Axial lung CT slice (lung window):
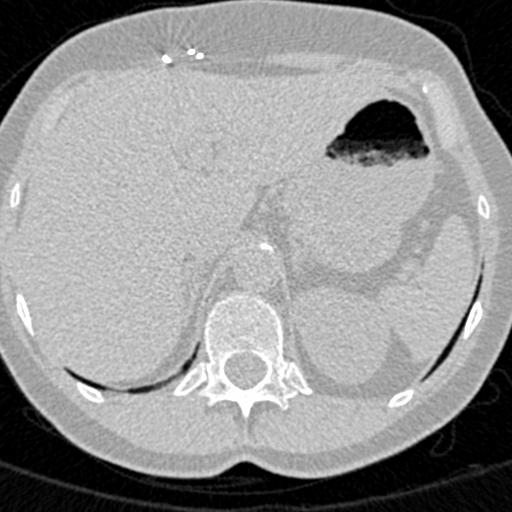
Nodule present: no